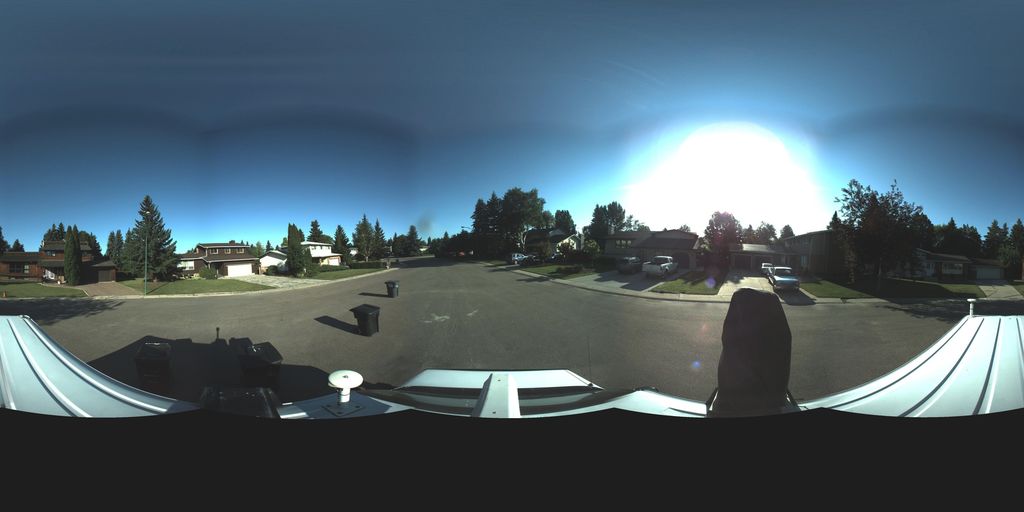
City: saskatoon